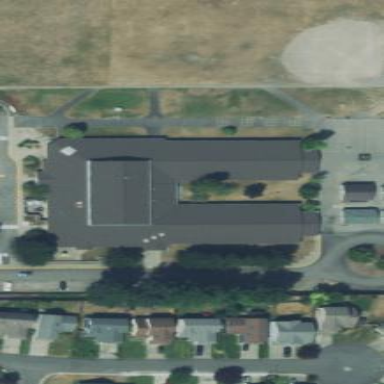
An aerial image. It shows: School building.